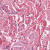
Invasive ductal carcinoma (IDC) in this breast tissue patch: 0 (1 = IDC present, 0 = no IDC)